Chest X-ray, AP view. Patient: 54 years old, sex F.
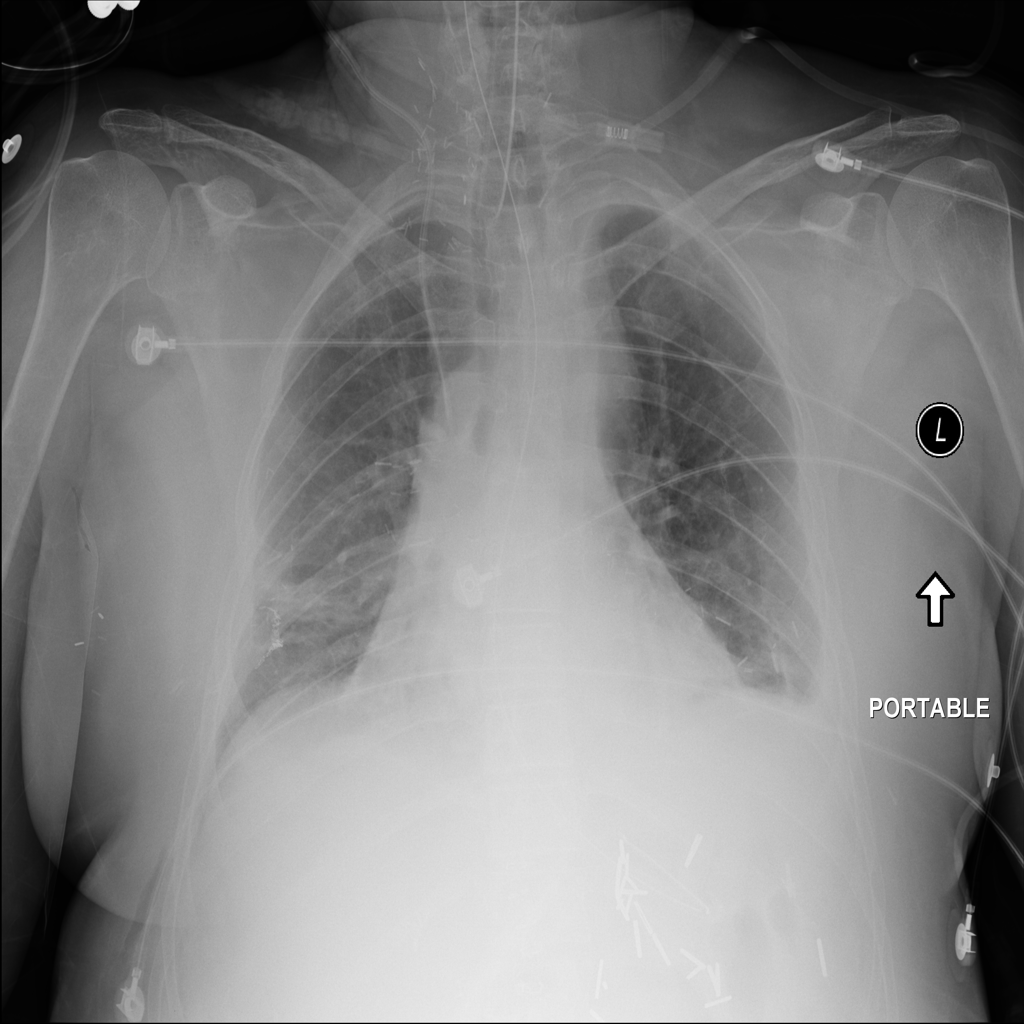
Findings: Atelectasis